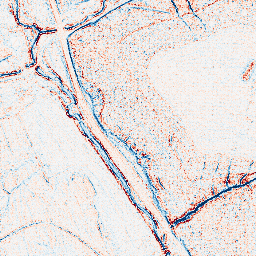
Category: edge_preserving
Decomposition family: anisotropic_diffusion
Decomposition parameters: iterations: 5
kappa: 10
gamma: 0.05
Upsampling method: sinc_blackman
Upsampling parameters: scale: 8
kernel_size: 16
Upsampling scale: 8